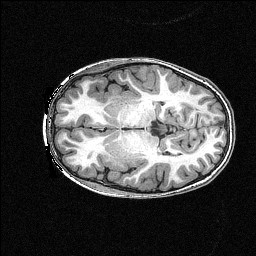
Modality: T1w
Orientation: axial
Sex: female
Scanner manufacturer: siemens
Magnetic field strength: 3 T
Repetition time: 2.3 s
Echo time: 0.00336 s